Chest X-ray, PA view. Patient: 37 years old, sex F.
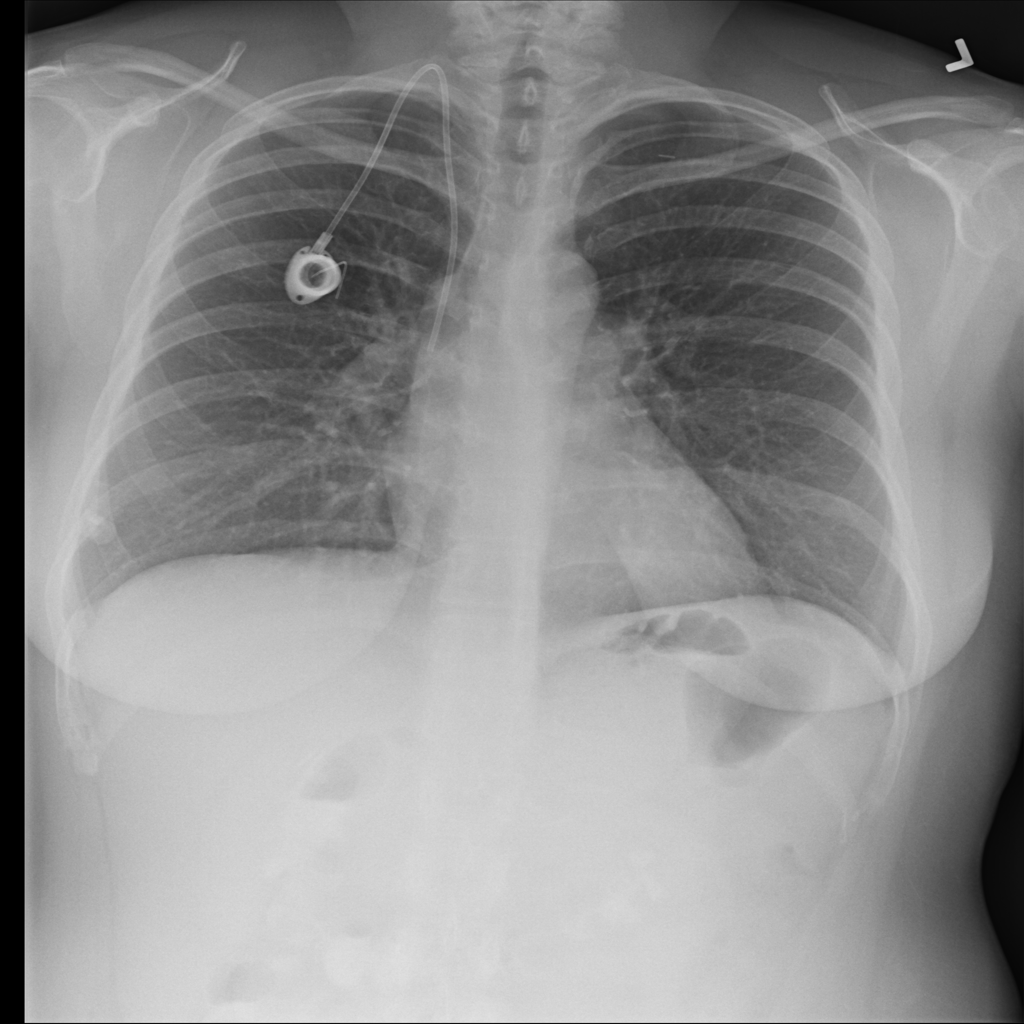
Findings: No Finding